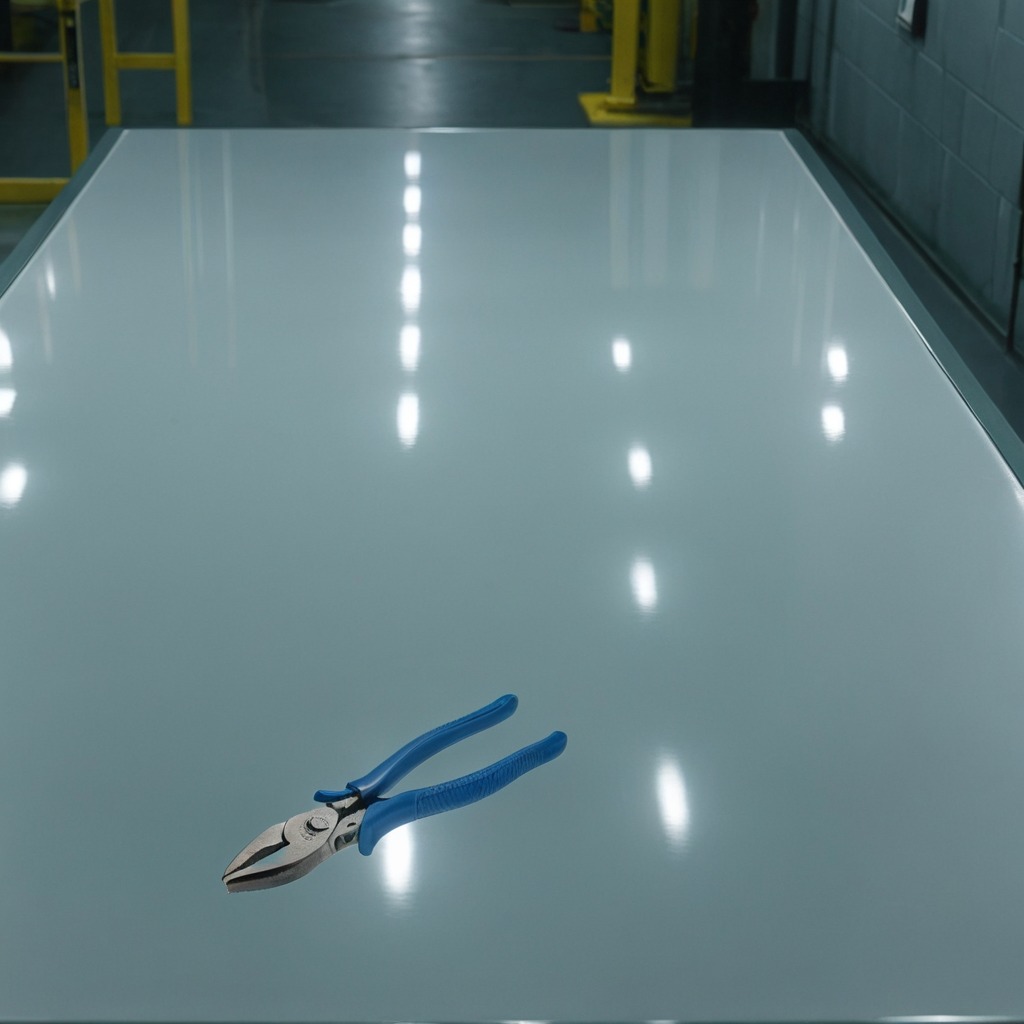
A plier is lying on the table.